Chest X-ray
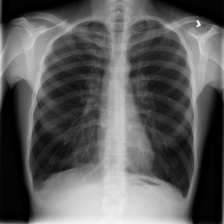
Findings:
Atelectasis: negative
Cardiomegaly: negative
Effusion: negative
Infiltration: negative
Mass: negative
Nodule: negative
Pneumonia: negative
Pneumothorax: negative
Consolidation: negative
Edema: negative
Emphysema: negative
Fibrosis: negative
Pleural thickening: negative
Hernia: negative